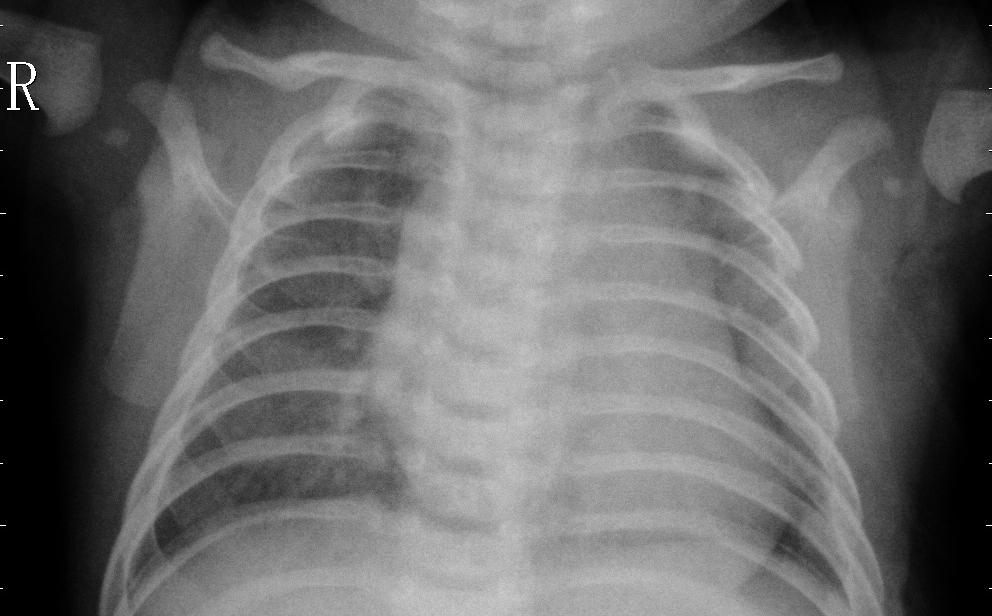
Diagnosis: PNEUMONIA